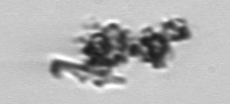
Label: Thalassiosira_TAG_external_detritus